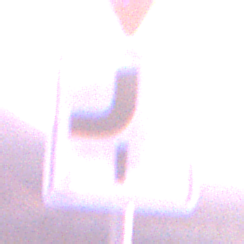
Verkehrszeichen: VerlaufVorfahrtsstrasse7
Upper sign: VorfahrtGewaehren
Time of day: Dawn
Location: Outdoor (Nature)
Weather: PartlyCloudy
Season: NotSpecified
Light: Natural